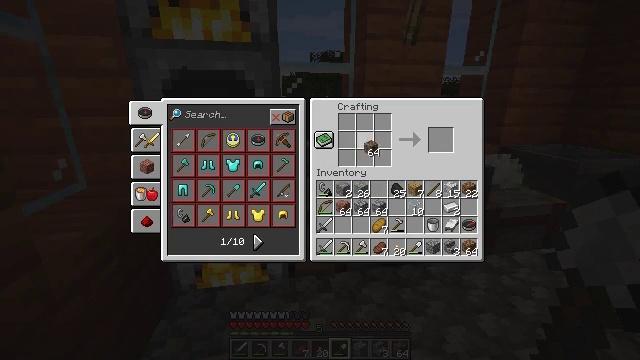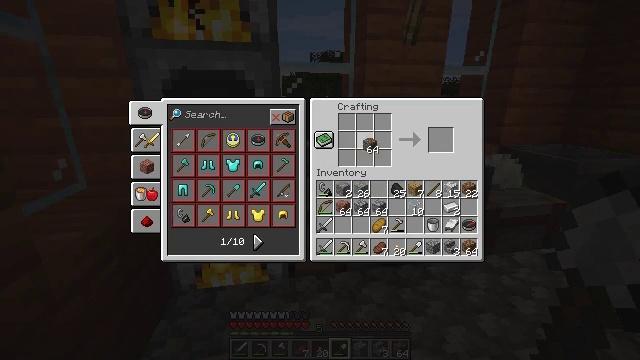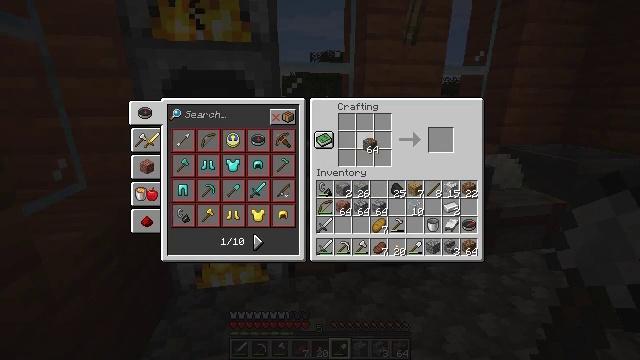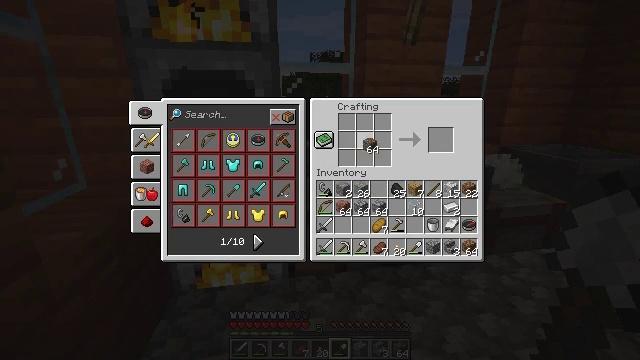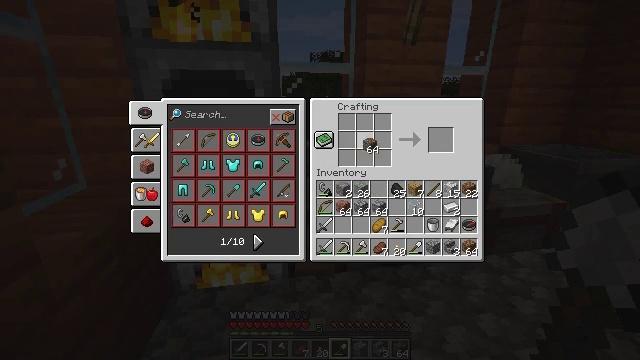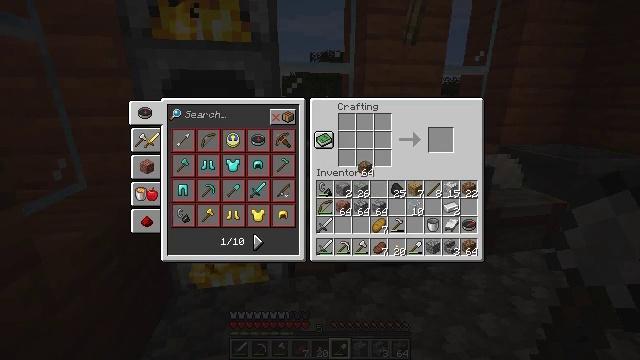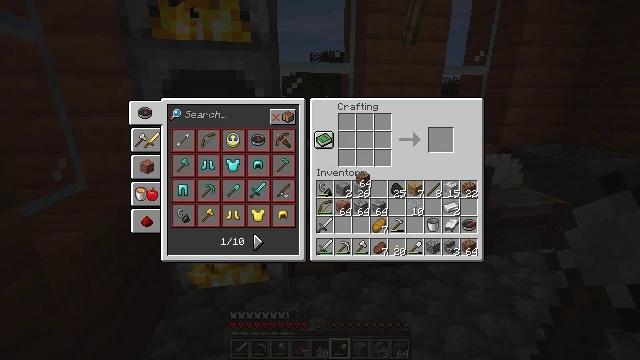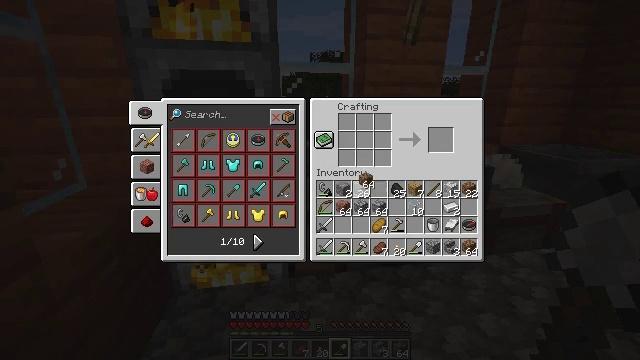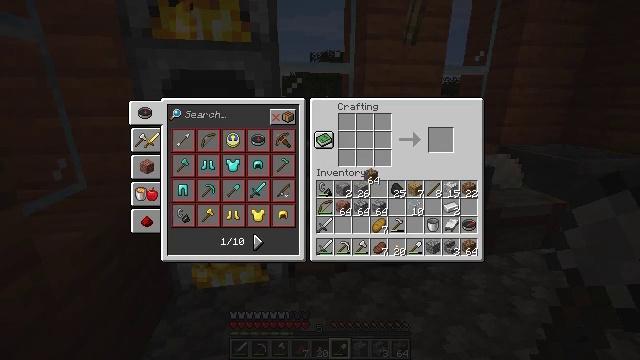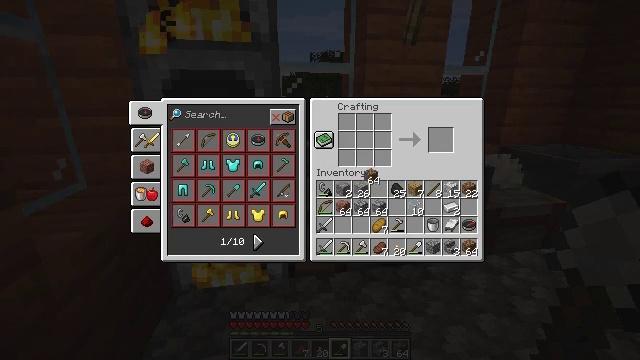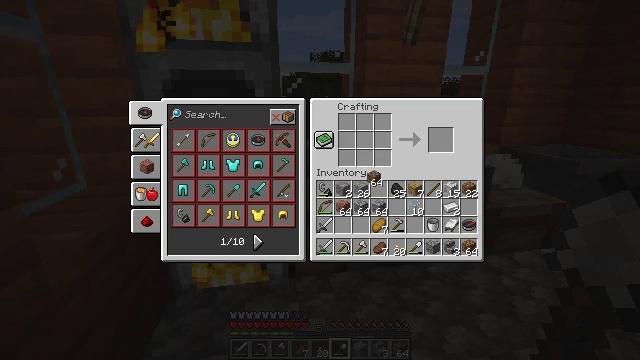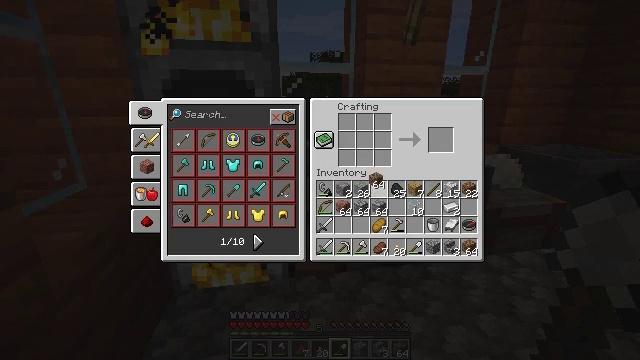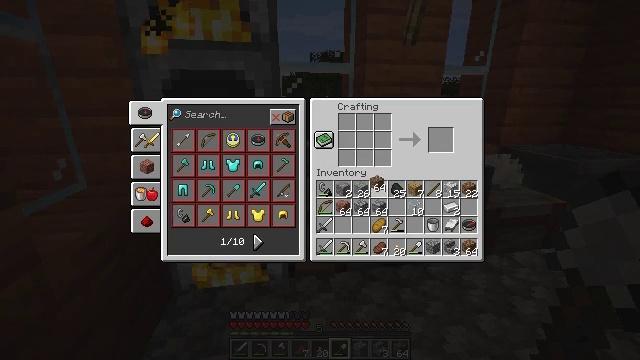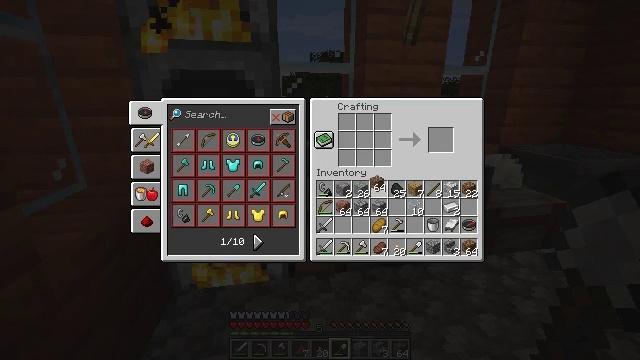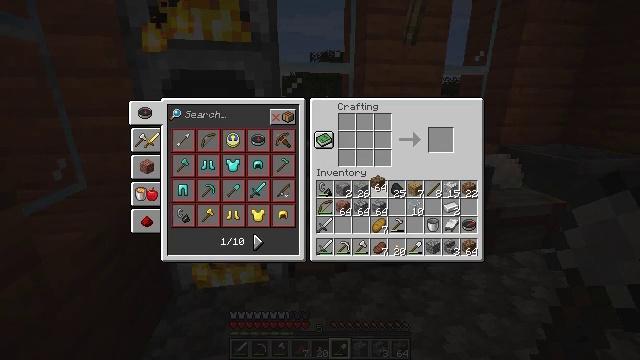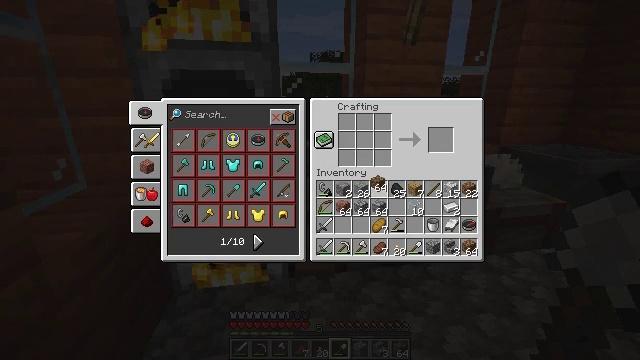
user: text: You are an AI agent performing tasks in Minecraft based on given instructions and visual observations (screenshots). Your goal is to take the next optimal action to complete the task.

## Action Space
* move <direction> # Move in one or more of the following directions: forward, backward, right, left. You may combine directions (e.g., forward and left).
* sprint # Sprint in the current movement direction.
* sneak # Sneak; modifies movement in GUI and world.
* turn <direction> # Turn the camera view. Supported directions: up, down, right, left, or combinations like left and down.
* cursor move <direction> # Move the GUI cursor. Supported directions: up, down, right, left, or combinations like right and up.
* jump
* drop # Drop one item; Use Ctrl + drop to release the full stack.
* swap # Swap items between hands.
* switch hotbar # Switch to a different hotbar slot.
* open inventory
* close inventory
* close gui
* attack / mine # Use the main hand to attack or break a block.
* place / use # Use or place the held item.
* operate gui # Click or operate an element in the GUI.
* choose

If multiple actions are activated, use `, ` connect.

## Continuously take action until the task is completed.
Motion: motion action
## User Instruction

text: Open a crafting table to make polished granite.
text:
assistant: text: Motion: no_op
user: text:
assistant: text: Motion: no_op
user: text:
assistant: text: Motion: no_op
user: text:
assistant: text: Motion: no_op
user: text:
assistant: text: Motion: turn down
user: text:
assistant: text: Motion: turn down
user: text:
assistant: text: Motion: no_op
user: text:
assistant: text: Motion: no_op
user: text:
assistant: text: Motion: no_op
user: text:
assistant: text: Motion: no_op
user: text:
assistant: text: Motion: no_op
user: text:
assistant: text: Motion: no_op
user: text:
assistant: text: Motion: no_op
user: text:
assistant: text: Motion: attack / mine
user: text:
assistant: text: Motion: attack / mine
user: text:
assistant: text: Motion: attack / mine
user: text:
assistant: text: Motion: turn left and down
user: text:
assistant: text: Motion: turn left and down
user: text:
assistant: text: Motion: no_op
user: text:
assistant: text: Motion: no_op
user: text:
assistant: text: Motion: no_op
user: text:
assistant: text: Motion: attack / mine
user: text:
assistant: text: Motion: attack / mine
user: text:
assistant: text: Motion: attack / mine
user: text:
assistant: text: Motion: turn right and up
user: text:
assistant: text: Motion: turn right and up
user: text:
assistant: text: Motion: no_op
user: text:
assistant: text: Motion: no_op
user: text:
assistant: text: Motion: no_op
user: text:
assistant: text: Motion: no_op